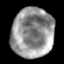
Tissue: lung
Cell type: Epithelial cells
Senescence score: 0.2206
Nuclear area (px): 2045
Mean DAPI intensity: 146.776